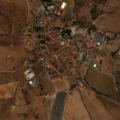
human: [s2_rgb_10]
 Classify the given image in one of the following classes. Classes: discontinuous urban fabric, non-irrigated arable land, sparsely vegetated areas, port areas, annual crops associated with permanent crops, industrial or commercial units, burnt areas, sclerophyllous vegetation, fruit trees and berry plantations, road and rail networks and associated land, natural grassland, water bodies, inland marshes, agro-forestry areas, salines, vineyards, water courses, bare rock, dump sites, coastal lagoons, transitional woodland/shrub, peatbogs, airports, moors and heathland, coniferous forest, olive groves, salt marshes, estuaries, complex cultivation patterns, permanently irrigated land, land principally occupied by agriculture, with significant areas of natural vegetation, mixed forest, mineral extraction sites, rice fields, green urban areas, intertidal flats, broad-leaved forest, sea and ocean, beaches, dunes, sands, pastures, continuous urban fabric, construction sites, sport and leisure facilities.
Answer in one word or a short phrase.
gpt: continuous urban fabric, non-irrigated arable land, olive groves, pastures, annual crops associated with permanent crops, transitional woodland/shrub